Question: I'm trying to get json value form api.
There is one object key that is dynamic so how can I solve it?
I got json data as like in the picture.

there is the numbers after "pages" that numbers are randomly changing and so how can I get that object value?
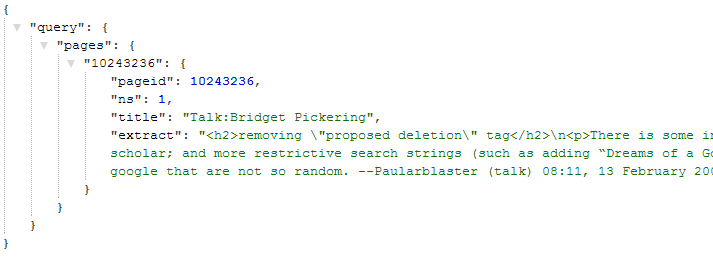
Answer: Do current JSON String Parsing as:
'''
JSONObject jObject = new JSONObject("your json String");
JSONObject jObjquery = jObject.getJSONObject("query"); // get query JSONObject
JSONObject jObjpages = jObjquery.getJSONObject("pages");//get pages JSONObject
// get dynamic keys from pages object
Iterator<?> keys = jObjpages.keys();
while( keys.hasNext() ){
String key = (String)keys.next();
if( jObjpages.get(key) instanceof JSONObject ){
// get all values from JSONObject
String str_pageid=jObjpages.optString("pageid");
//get ns, title, extract,.. in same way from jObjpages
}
}
'''